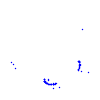
Particle: proton